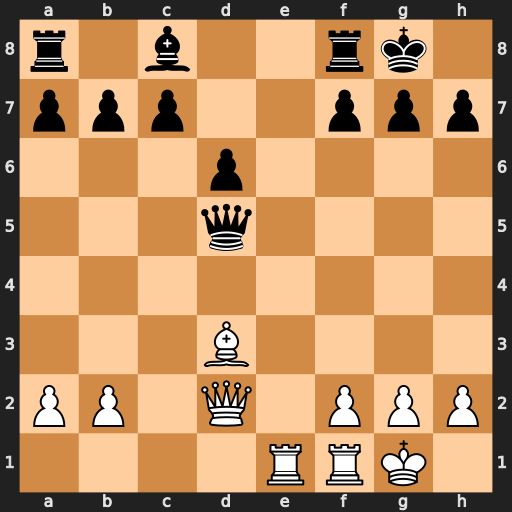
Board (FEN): r1b2rk1/ppp2ppp/3p4/3q4/8/3B4/PP1Q1PPP/4RRK1
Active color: w
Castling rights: -
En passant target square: -
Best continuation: Bxh7+ Kxh7 Qxd5